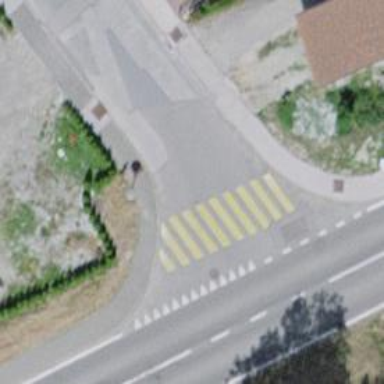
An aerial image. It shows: Marked crossing on footway.